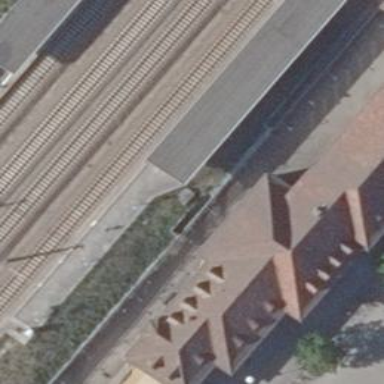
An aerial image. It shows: Close-up of railway platform edge.